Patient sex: M
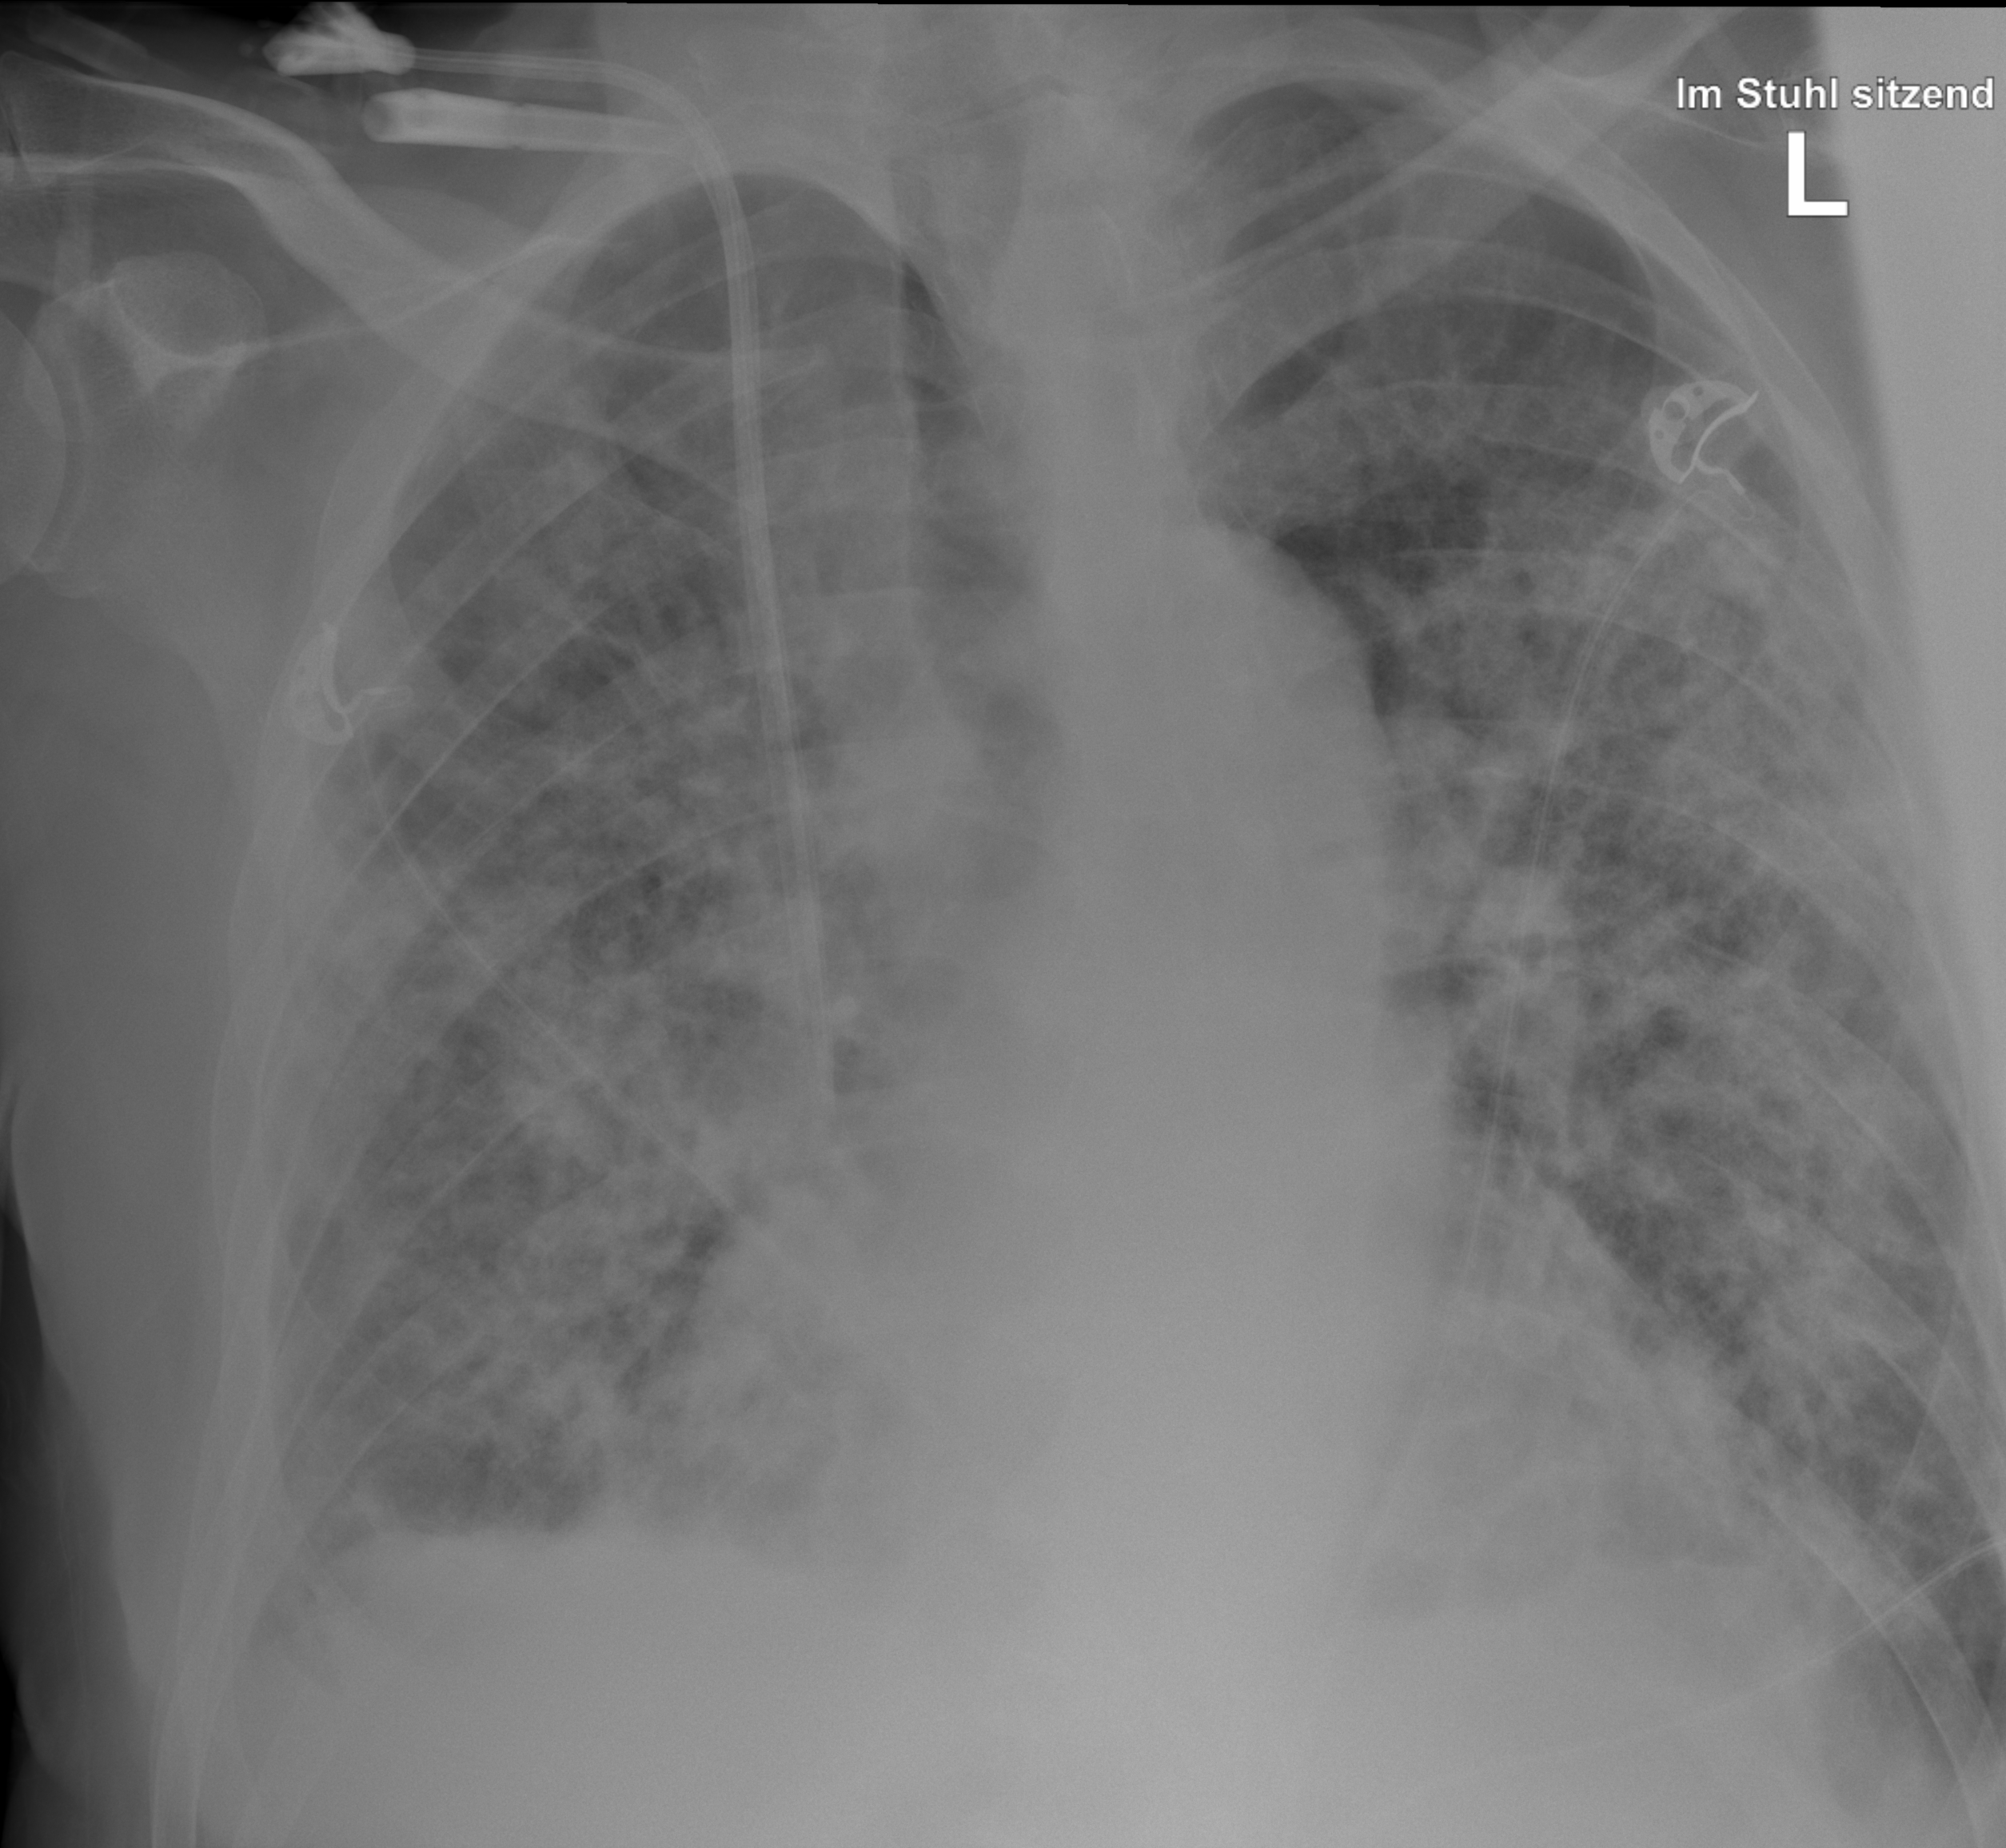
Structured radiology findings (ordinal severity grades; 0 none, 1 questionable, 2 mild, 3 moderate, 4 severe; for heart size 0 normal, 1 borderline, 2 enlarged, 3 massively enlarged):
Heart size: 2
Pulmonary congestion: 3
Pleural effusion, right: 2
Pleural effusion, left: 2
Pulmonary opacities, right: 3
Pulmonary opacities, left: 3
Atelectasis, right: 2
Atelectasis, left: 2